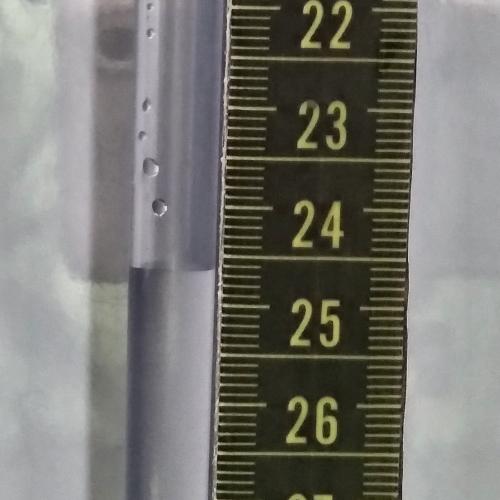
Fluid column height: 24.7 cm